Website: lowes
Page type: review-order
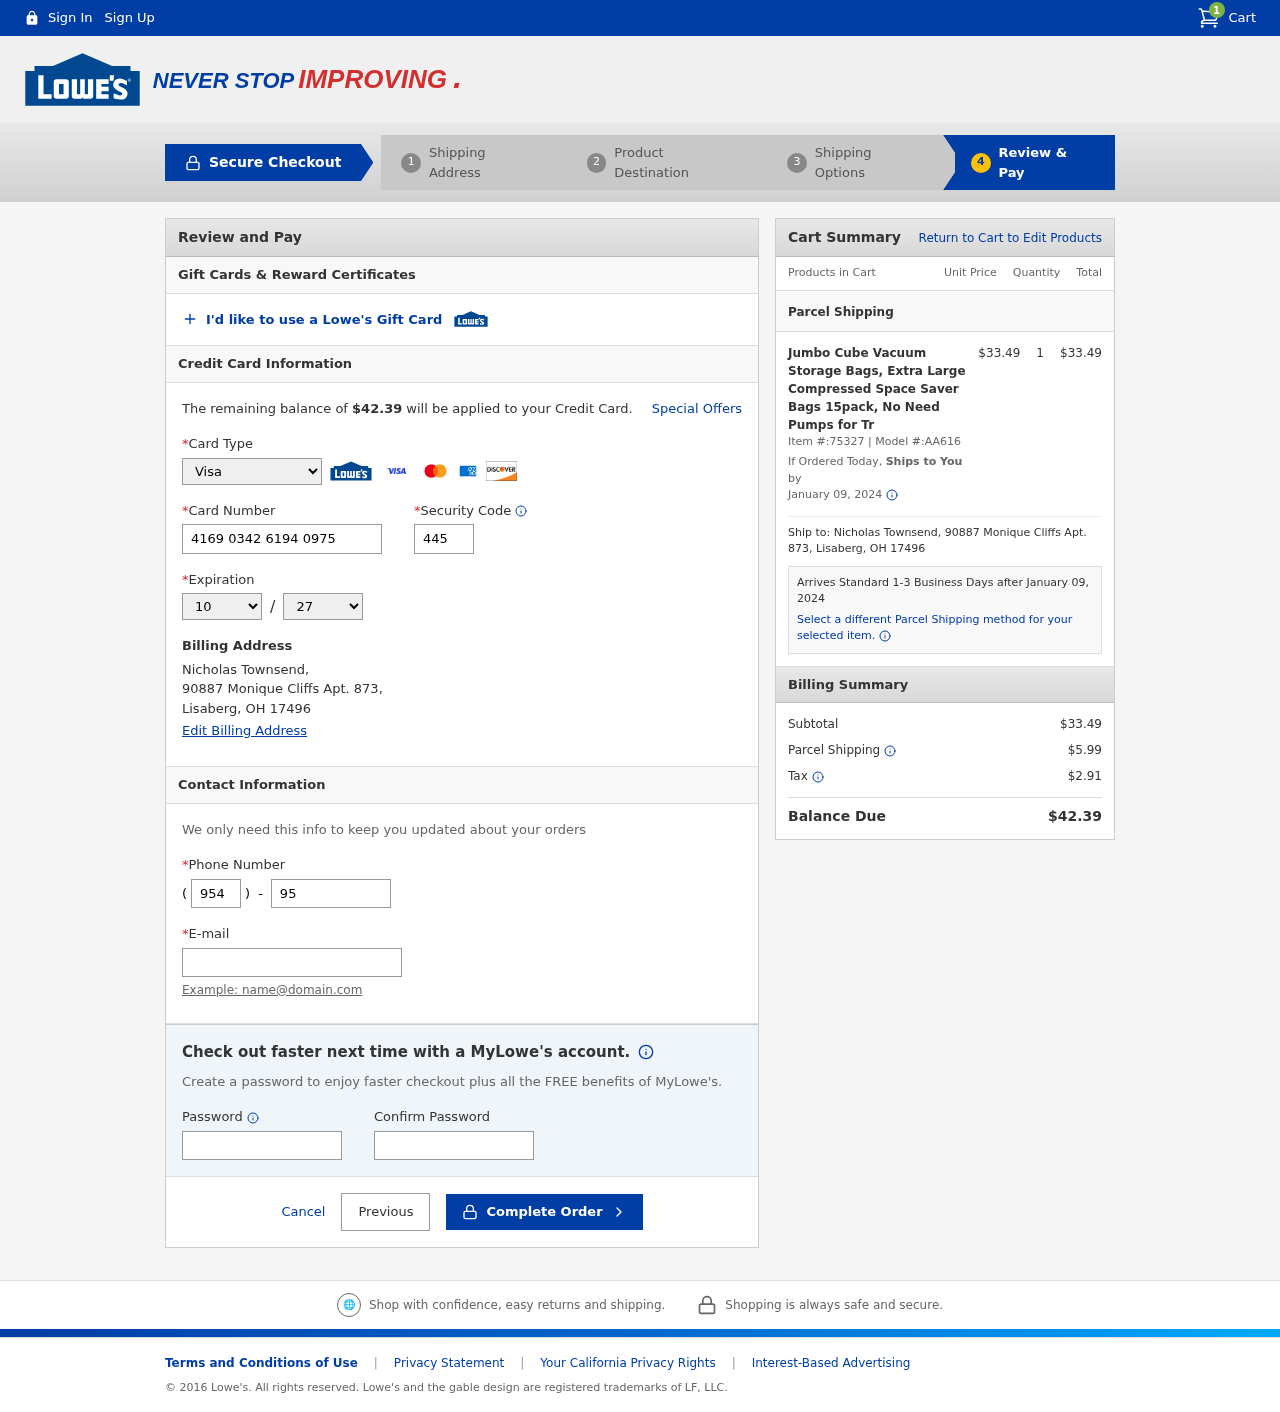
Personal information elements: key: PII_CARD_CVV
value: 445
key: PII_CARD_EXPIRY_MONTH
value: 10
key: PII_CARD_EXPIRY_YEAR
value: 27
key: PII_CARD_NUMBER
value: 4169 0342 6194 0975
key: PII_CARD_TYPE
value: Visa
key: PII_CITY
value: Lisaberg
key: PII_EMAIL
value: nicholas.townsend@yahoo.com
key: PII_FULLNAME
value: Nicholas Townsend,
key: PII_PHONE
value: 9549194179
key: PII_PHONE_AREA
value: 954
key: PII_POSTCODE
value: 17496
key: PII_STATE_ABBR
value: OH
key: PII_STREET
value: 90887 Monique Cliffs Apt. 873,
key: PII_FULLNAME2
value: Nicholas Townsend
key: PII_STREET2
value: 90887 Monique Cliffs Apt. 873
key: PII_CITY_STATE_ZIP2
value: Lisaberg, OH 17496
Product elements: key: PRODUCT1_NAME
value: Jumbo Cube Vacuum Storage Bags, Extra Large Compressed Space Saver Bags 15pack, No Need Pumps for Tr
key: PRODUCT1_PRICE
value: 33.49
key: PRODUCT1_QUANTITY
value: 1
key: PRODUCT1_ITEM_NUMBER
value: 75327
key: PRODUCT1_MODEL_NUMBER
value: AA616
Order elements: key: ORDER_NUM_ITEMS
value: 1
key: ORDER_TOTAL
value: $42.39
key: ORDER_SHIPPING_DATE
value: January 09, 2024
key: ORDER_SUBTOTAL
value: $33.49
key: ORDER_SHIPPING_DATE2
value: January 09, 2024
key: ORDER_SUBTOTAL2
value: $33.49
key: ORDER_SHIPPING_COST
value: $5.99
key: ORDER_TAX
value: $2.91